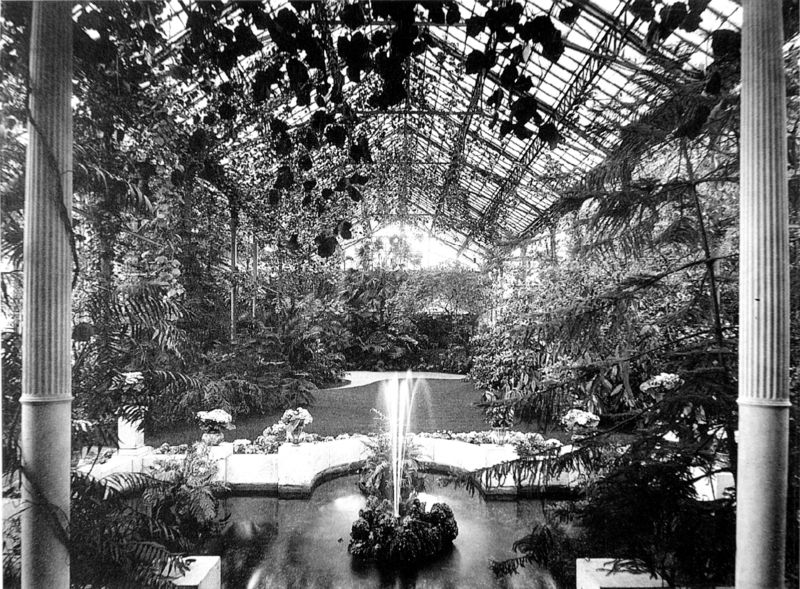
Titel: Blick in den Wintergarten der Münchner Residenz
Standort: München
Institution: Bayerische Verwaltung der staatlichen Schlösser, Gärten und Seen, Gärtenabteilung
Schlagwörter: baum, blätter, dunkel, schatten, wasser, weiß, bäume, äste, glas, grau, hell, hintergrund, licht, schwarz, stützen, säule, säulen, vordergrund, dach, gebäude, weg, steine, spiegelung, gewässer, sonne, sträucher, pflanzen, brunnen, kreis, rund, garten, ranken, springbrunnen, perspektive, romantik, farn, tiefe, halle, foto, fotografie, photographie, töpfe, paradies, eisen, gusseisen, münchen, schwarz weiß, scharz, nadelbaum, photo, halbkreis, residenz, konstruktion, grotte, gewächshaus, fachwerk, zerstört, kanneluren, palmen, platten, fontäne, botanischer garten, eisenkonstruktion, glasdach, träger, blätterwerk, botanik, bau, steinplatten, wintergarten, ludwig, bauwerk, glashaus, satteldach, gartenanlage, dachkonstruktion, stahlkonstruktion, palmenhaus, ludwig ii, residenz münchen, atahl, atahlträger, botanisch, eisensäulen, fachwerkträger, gusseisensäulen, kannelierte säule, kletterpflanzen, lärche, paradiesisch, teich see, zuchthaus